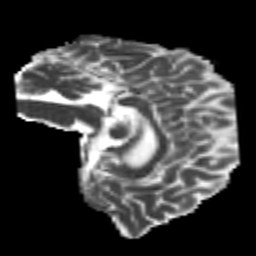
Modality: MD
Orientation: sagittal
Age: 20
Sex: male
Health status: healthy
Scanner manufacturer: philips
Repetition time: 7.477 s
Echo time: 0.08753 s